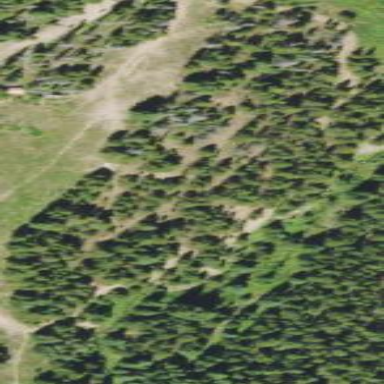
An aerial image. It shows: Woodland with evergreen needle-leaved trees.